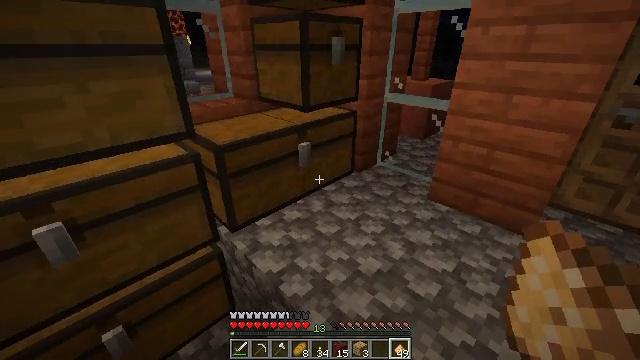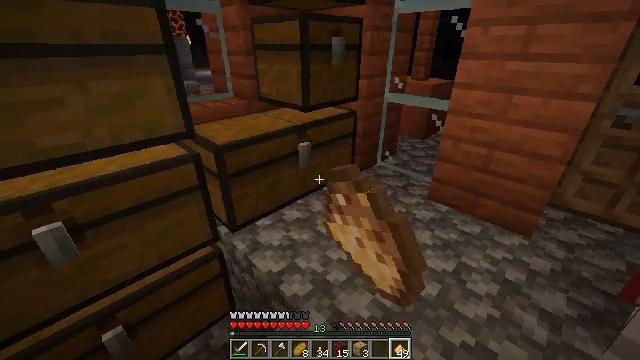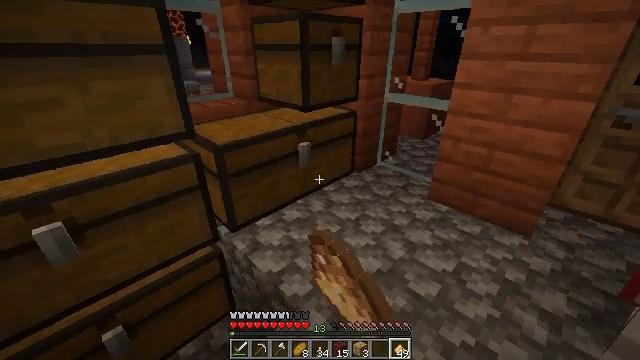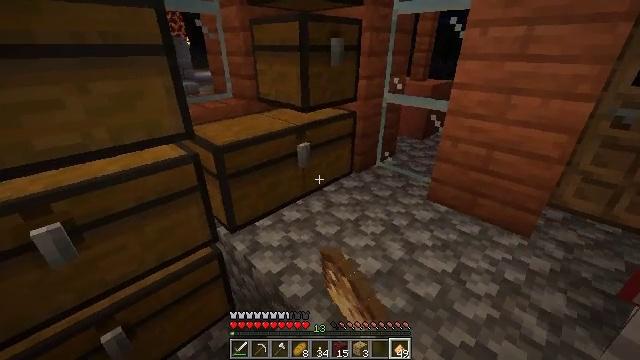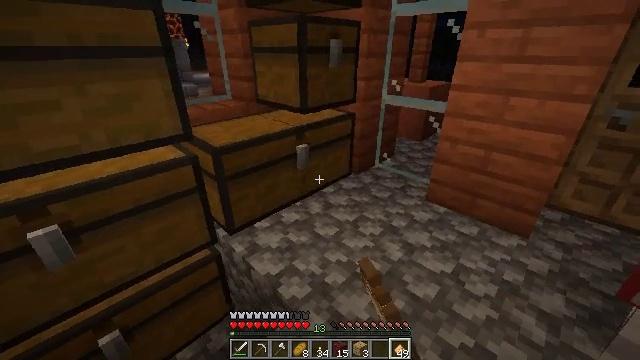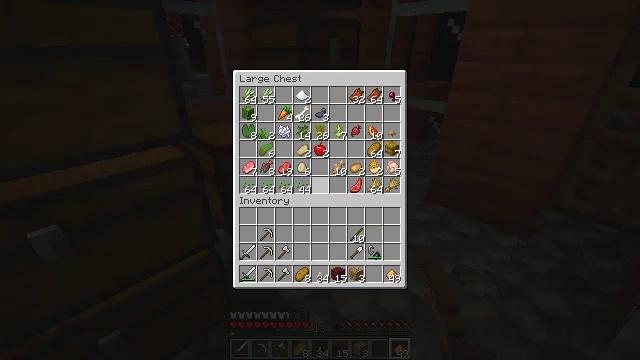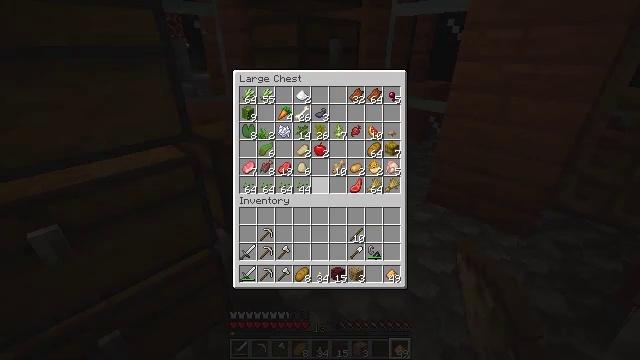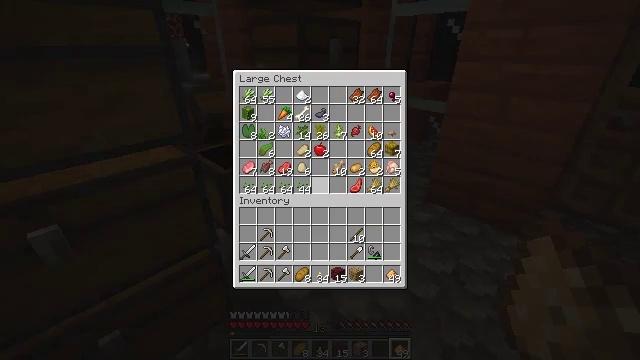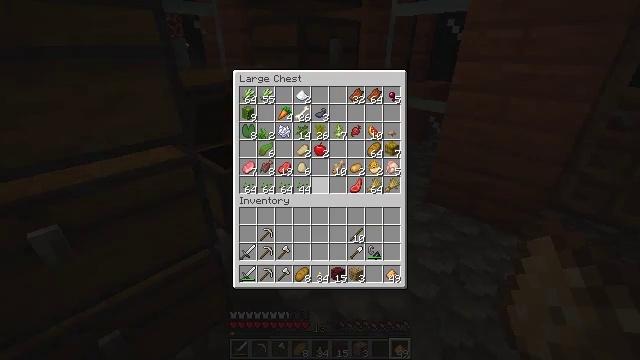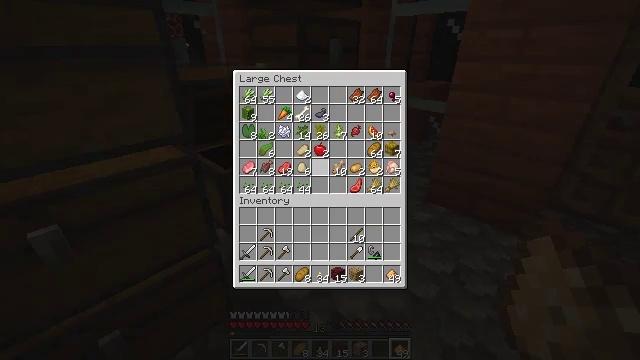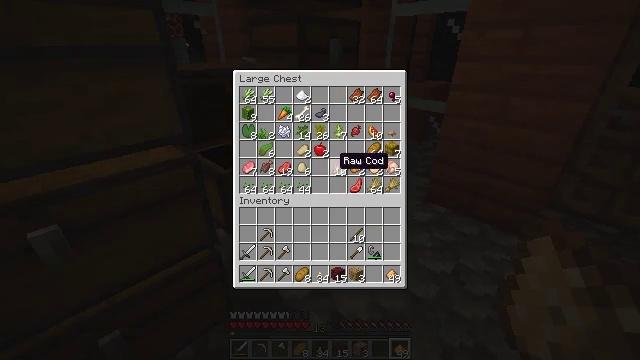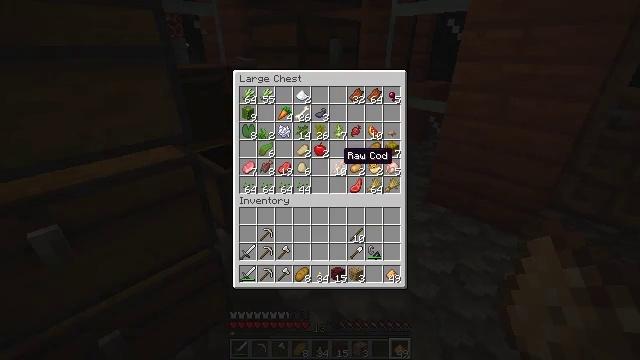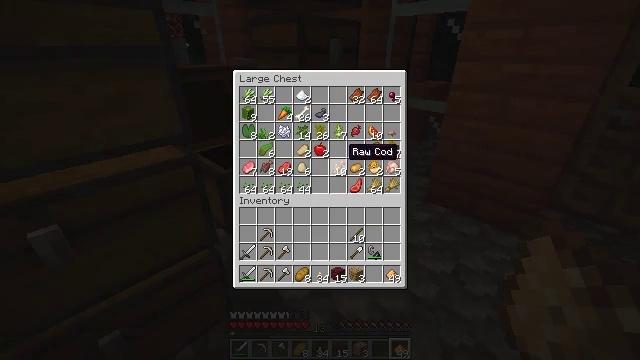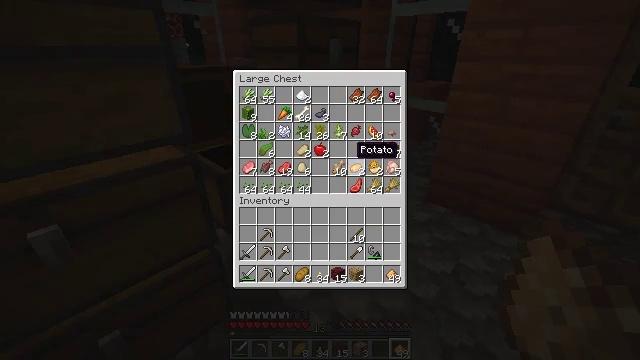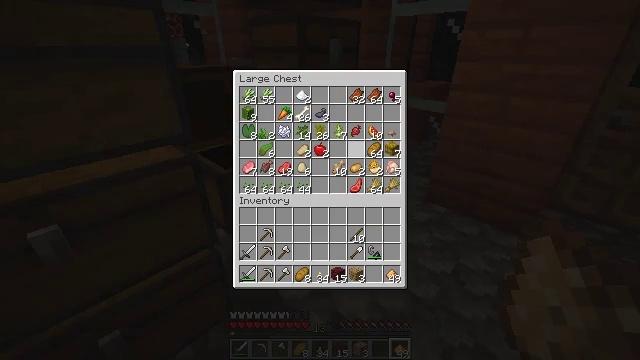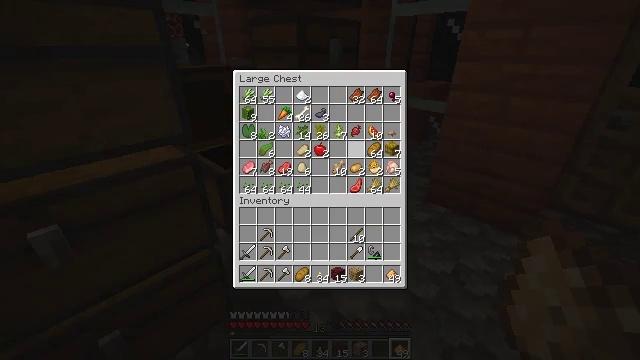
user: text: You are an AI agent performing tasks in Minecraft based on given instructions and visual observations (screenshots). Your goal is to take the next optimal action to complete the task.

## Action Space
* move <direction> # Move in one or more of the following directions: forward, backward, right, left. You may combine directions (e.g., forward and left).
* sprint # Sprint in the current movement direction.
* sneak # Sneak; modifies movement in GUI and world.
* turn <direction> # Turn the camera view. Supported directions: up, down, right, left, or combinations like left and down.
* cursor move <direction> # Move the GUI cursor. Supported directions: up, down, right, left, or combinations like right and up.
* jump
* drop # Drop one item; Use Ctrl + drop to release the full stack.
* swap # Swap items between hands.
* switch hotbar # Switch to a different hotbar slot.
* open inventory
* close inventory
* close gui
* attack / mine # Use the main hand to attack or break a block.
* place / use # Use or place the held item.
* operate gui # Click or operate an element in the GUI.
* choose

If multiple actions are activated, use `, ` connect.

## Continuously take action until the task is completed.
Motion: motion action
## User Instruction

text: Interact with the crafting table to create a spectral arrow.
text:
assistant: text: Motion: use / place
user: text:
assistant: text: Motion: use / place
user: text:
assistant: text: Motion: use / place
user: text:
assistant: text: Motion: no_op
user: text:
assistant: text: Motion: open gui
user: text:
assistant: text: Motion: no_op
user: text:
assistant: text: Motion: no_op
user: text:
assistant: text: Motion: no_op
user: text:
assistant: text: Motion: no_op
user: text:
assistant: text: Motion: no_op
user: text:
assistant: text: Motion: no_op
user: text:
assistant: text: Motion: no_op
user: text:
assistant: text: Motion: cursor move right
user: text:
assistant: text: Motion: no_op
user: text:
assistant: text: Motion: no_op
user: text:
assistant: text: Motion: no_op
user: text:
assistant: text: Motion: no_op
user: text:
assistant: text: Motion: no_op
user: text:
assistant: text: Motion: close gui
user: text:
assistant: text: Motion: no_op
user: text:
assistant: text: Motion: turn right and down
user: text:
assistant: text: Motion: turn right and down
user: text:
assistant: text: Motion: turn right
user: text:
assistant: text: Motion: turn right and down
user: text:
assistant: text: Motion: turn right and up
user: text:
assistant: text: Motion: turn right
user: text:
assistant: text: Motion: turn right
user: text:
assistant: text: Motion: no_op
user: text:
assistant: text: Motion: no_op
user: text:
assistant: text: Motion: no_op